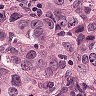
Metastatic tissue present: yes